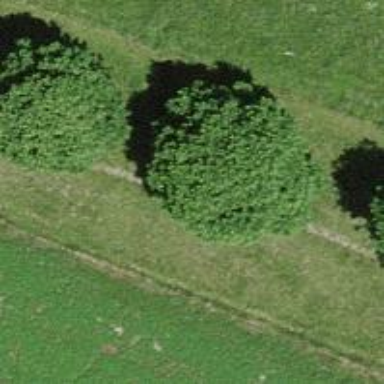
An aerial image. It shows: Deciduous broadleaved tree.